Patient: sex M, age 44
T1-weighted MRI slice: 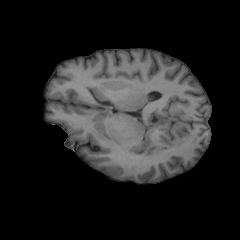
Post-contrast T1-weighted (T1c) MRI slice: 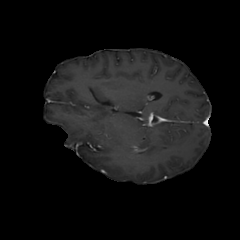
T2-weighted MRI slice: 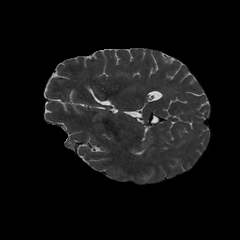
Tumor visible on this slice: no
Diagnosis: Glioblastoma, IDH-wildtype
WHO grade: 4